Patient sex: F
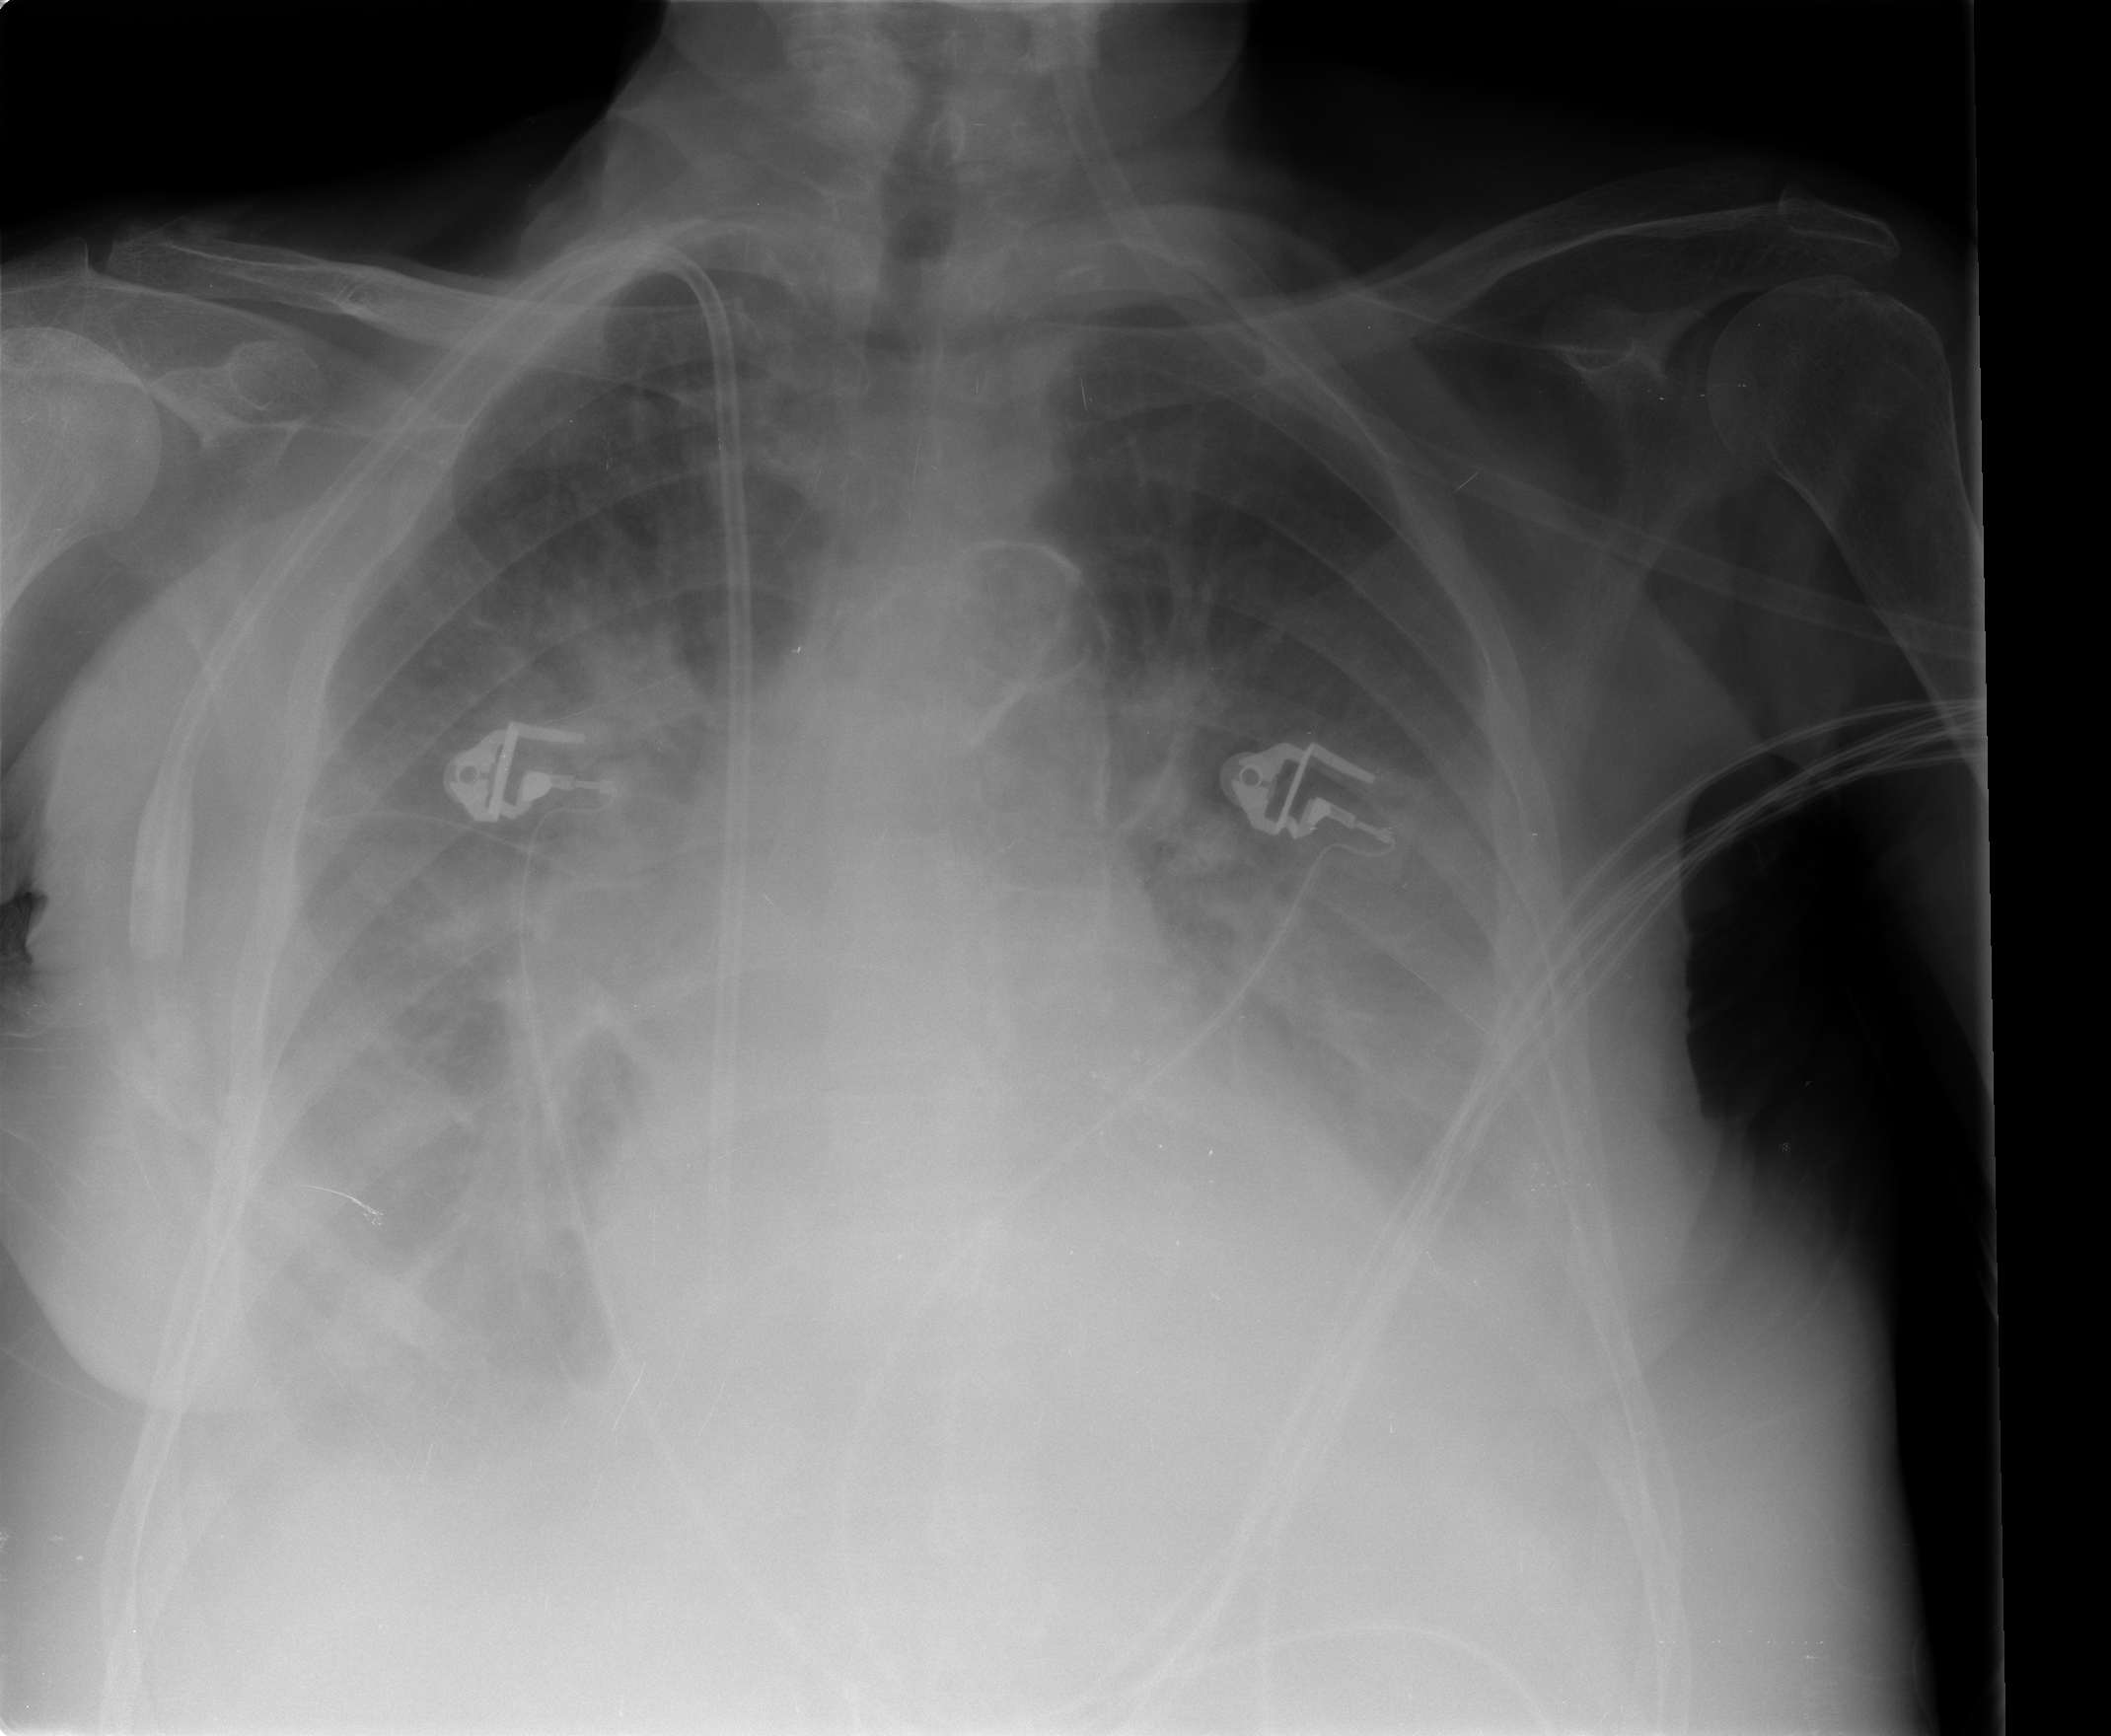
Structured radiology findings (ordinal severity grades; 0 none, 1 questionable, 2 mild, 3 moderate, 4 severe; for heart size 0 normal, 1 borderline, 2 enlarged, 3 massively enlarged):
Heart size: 2
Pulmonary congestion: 4
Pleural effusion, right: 3
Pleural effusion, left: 3
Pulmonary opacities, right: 0
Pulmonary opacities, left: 0
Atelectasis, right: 2
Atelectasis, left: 2